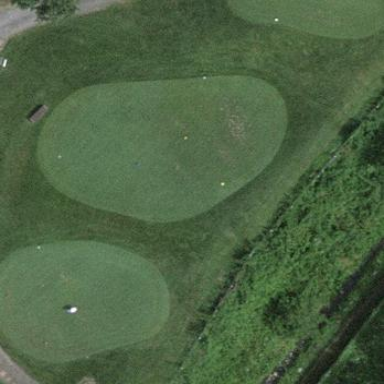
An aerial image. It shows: Grassy area designated as golf tee.